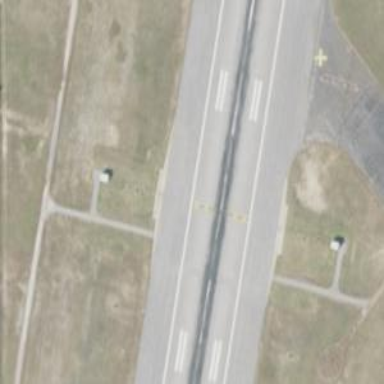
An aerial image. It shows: Arresting gear at the airport.